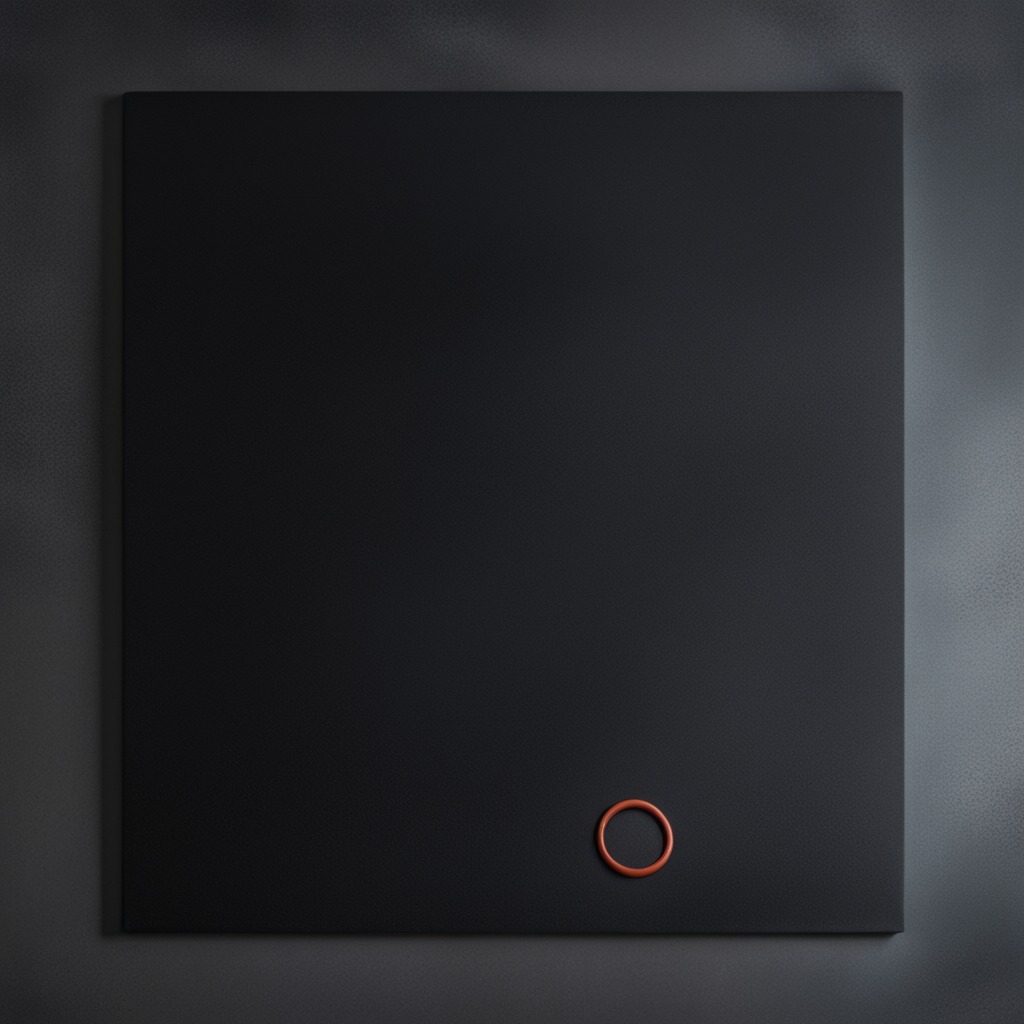
A rubber O-ring lies on the clean granite tabletop.